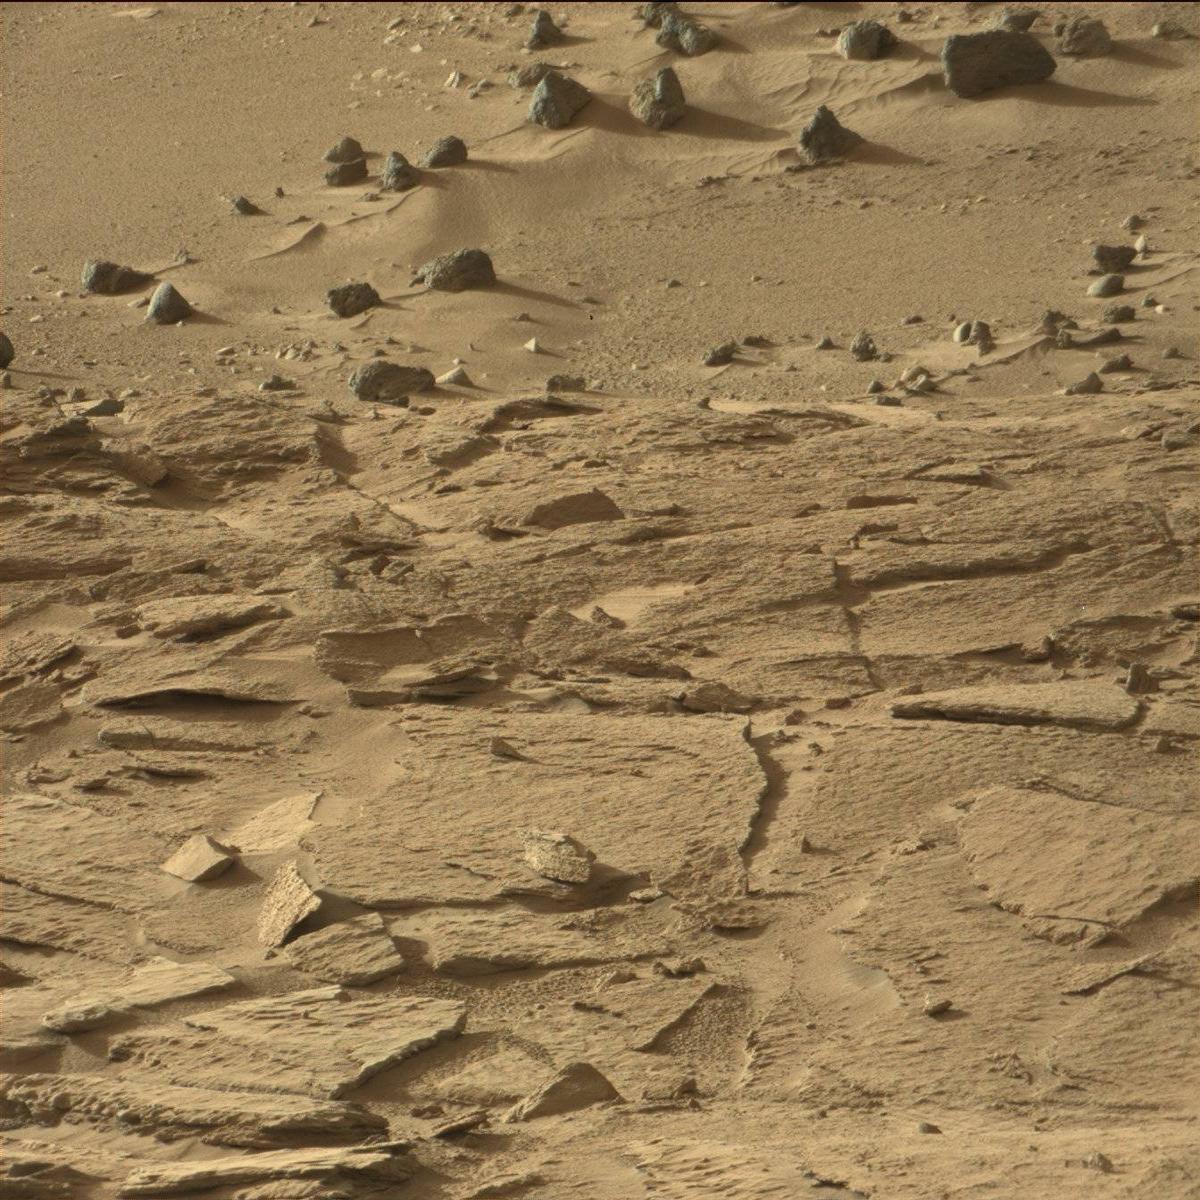
Terrain classes present: Bedrock, Sand / Soil